Interaction volume radius: 5 \u00c5
Interaction volume height: 10 \u00c5
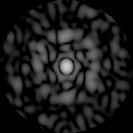
Disorder parameter: 0.6764